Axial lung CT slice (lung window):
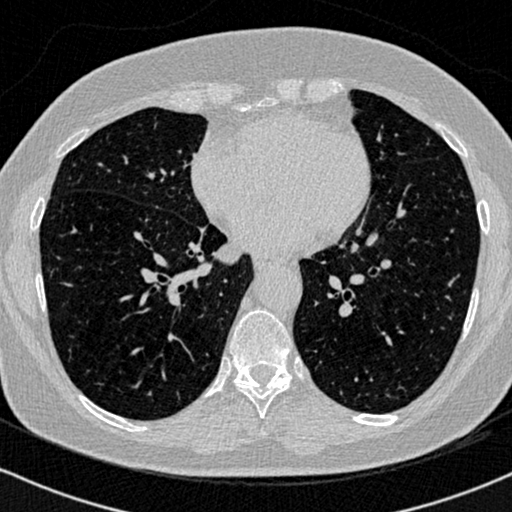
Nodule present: no